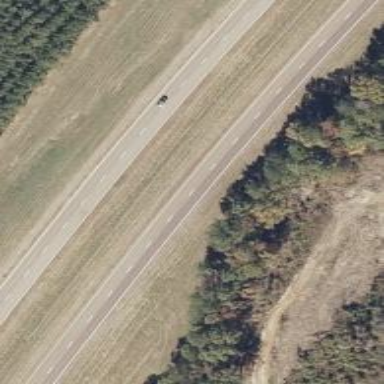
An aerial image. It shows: Trunk highway.